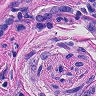
Metastatic tissue present: yes